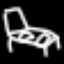
Label: bed